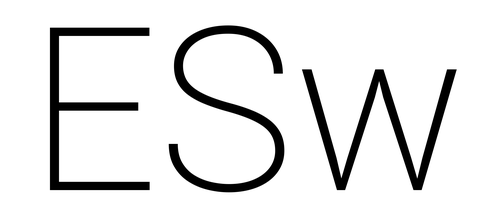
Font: Roboto_ExtraLight